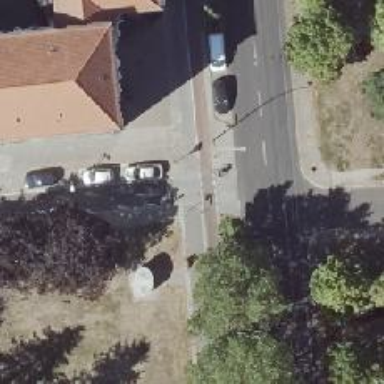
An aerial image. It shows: Residential road with asphalt surface. Parking is on the left side at the kerb.